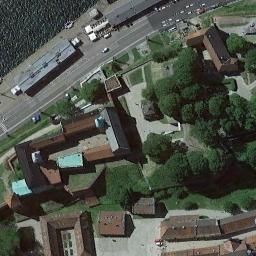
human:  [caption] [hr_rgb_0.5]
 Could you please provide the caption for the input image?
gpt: The palace is on the grass next to some trees .

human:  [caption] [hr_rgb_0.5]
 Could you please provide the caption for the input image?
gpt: One side of the palace is lush woods and the other is a residential area .

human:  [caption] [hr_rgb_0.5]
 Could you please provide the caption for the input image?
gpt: The brown palace has a grove of trees and some palaces and the waters is also next to the palace .

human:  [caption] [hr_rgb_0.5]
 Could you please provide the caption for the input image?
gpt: There are many trees of different sizes beside the palace .

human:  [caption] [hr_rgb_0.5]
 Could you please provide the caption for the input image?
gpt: There are some green trees beside the palace with brown buildings .